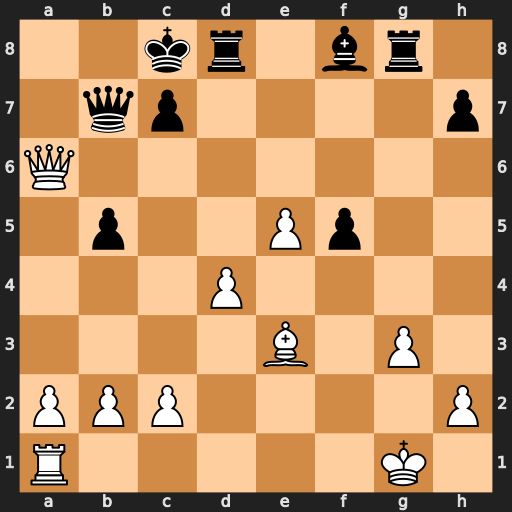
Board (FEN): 2kr1br1/1qp4p/Q7/1p2Pp2/3P4/4B1P1/PPP4P/R5K1
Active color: w
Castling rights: -
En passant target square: -
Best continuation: Qe6+ Kb8 Qxg8